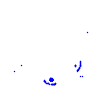
Particle: pion